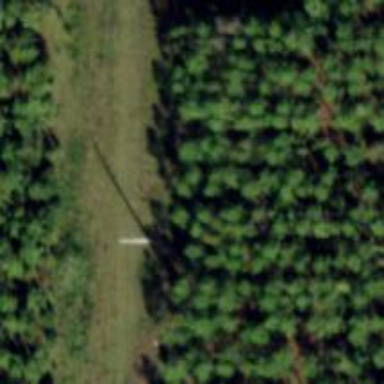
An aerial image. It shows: Power pole.